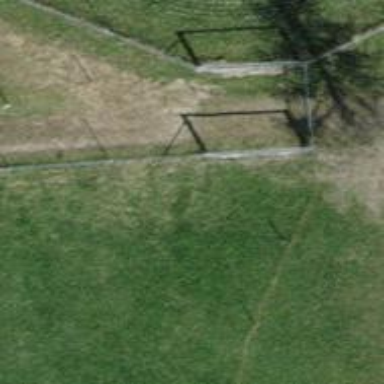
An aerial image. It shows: Gate.